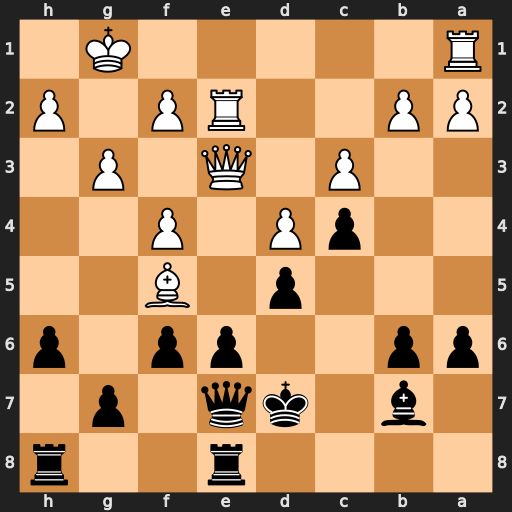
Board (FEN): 4r2r/1b1kq1p1/pp2pp1p/3p1B2/2pP1P2/2P1Q1P1/PP2RP1P/R5K1
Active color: b
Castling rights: -
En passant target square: -
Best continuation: exf5 Qxe7+ Rxe7 Rxe7+ Kxe7